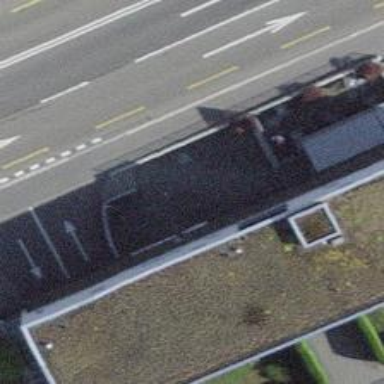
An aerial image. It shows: Parking entrance.